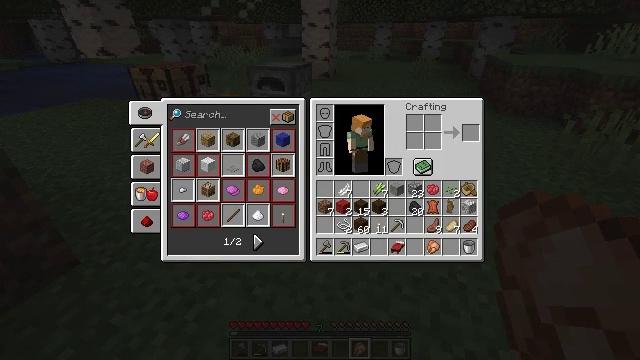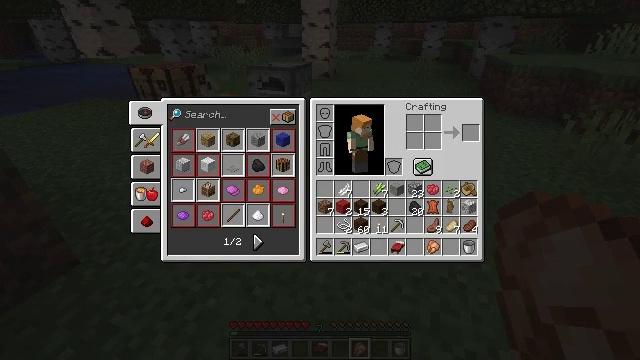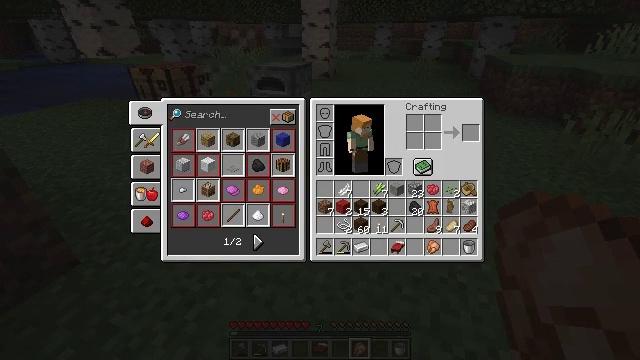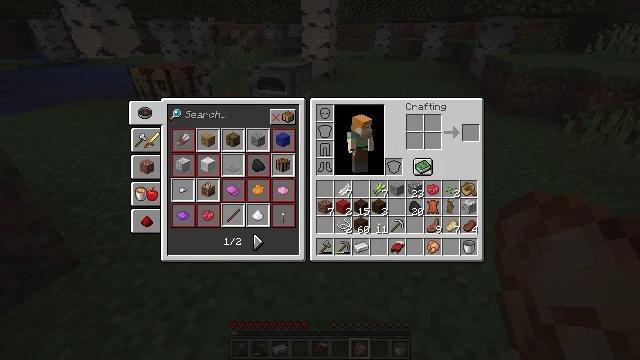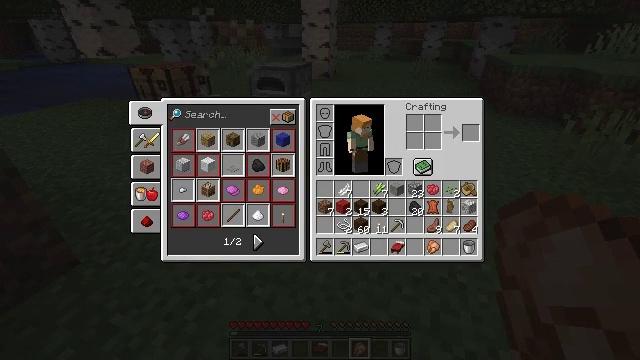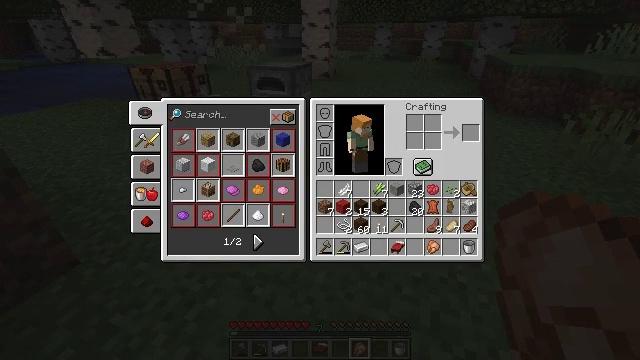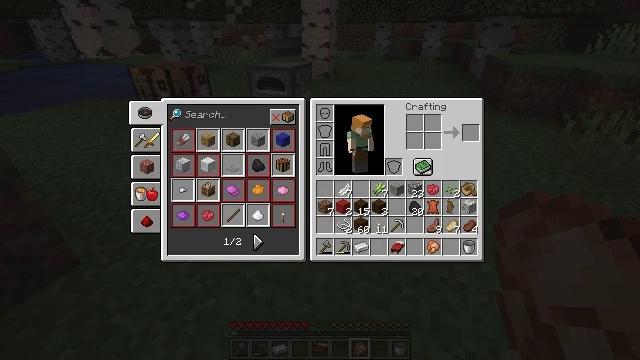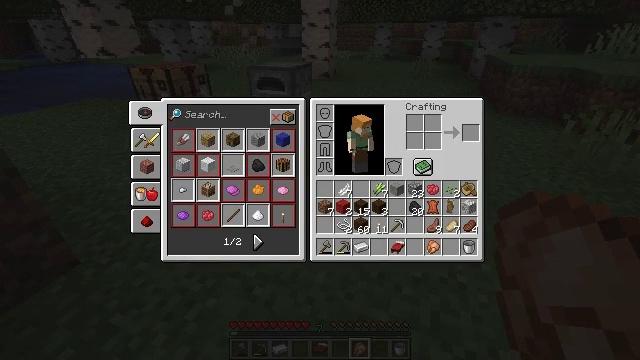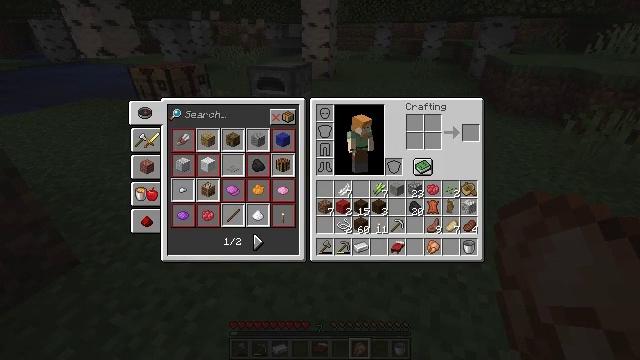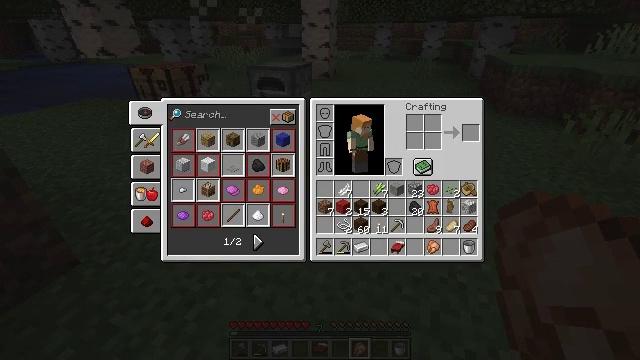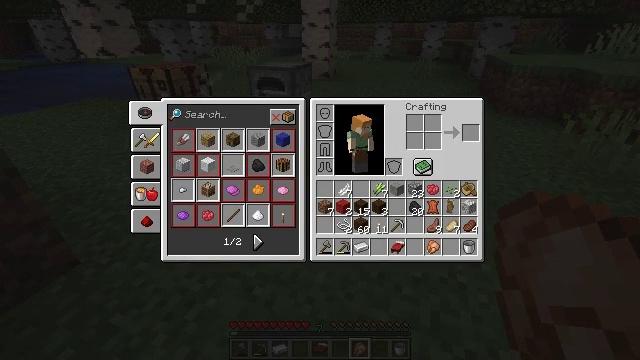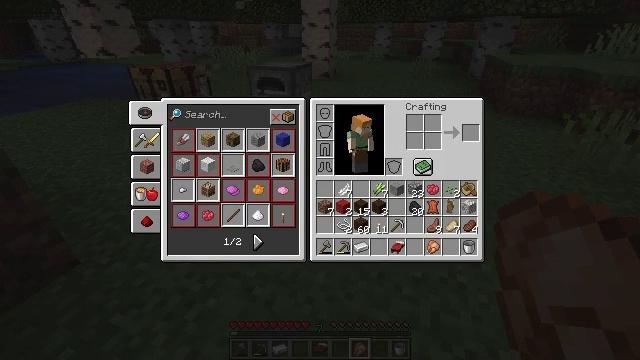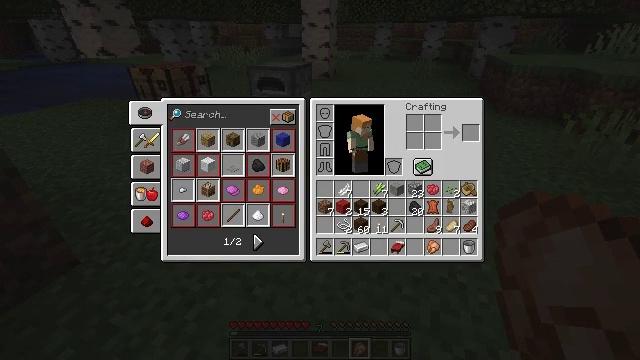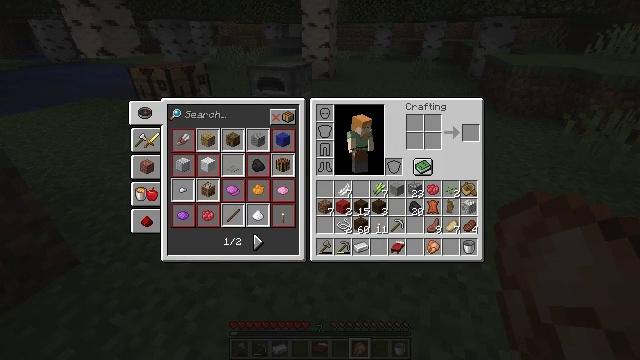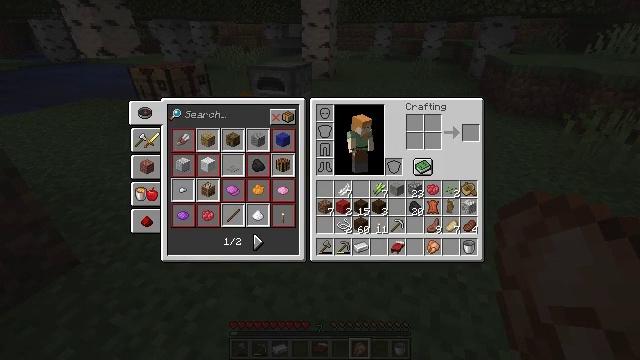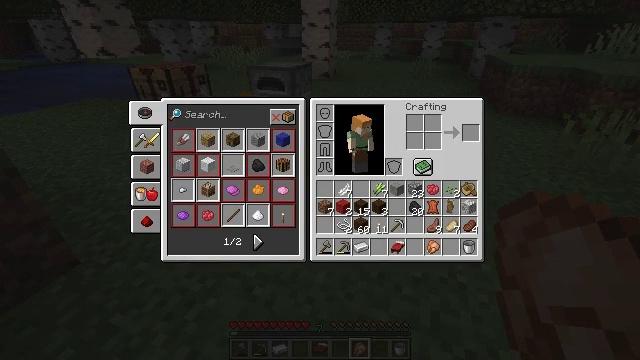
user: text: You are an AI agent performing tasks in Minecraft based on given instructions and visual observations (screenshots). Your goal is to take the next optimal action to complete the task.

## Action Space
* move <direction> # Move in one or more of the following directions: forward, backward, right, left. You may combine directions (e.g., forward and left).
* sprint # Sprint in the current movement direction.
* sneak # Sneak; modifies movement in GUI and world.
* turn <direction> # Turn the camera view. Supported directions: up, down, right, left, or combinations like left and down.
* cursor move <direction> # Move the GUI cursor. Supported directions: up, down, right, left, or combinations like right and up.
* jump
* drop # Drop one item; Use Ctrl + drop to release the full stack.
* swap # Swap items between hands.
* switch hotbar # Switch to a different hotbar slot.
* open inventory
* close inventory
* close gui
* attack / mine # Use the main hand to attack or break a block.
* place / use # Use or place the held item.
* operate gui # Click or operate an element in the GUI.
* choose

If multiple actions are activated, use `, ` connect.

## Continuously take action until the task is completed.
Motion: motion action
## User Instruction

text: Break the campfire to put it in your inventory.
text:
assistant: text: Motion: no_op
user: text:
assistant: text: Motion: no_op
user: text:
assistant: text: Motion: no_op
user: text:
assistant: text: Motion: no_op
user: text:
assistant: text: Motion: no_op
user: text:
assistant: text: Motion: no_op
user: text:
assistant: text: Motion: no_op
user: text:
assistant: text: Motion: no_op
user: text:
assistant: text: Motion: no_op
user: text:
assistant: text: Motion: no_op
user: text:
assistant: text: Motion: no_op
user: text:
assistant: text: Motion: no_op
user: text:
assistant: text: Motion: no_op
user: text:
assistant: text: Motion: no_op
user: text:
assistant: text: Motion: no_op
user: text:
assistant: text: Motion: no_op
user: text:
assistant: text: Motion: no_op
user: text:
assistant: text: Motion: no_op
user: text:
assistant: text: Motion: no_op
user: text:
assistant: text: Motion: no_op
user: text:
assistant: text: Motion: no_op
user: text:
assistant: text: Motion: turn left
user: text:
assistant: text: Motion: turn left
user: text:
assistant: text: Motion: move right, turn left
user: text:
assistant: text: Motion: move right, turn left
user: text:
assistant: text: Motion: move right, turn left
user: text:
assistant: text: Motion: move forward and move right, turn left and down
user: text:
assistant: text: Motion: move forward and move right, turn left and down
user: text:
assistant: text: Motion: move forward and move right, turn left and down
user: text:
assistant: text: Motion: move forward and move right, turn left